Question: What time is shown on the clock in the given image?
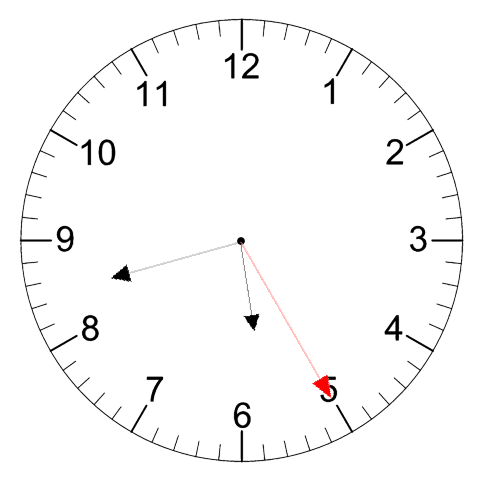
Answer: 05:42:25